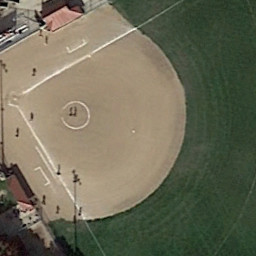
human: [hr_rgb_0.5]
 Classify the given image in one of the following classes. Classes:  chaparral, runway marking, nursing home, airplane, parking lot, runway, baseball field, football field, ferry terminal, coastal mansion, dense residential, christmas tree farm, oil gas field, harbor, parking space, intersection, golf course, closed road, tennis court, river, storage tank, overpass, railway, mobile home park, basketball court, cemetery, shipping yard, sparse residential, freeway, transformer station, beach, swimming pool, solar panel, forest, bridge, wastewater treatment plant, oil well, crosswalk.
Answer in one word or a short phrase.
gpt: baseball field